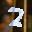
Label: 2